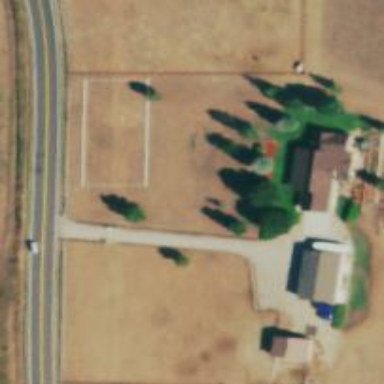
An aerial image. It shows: Driveway leading to service road.